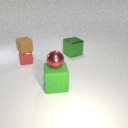
large green rubber cube to the left of large green metal cube